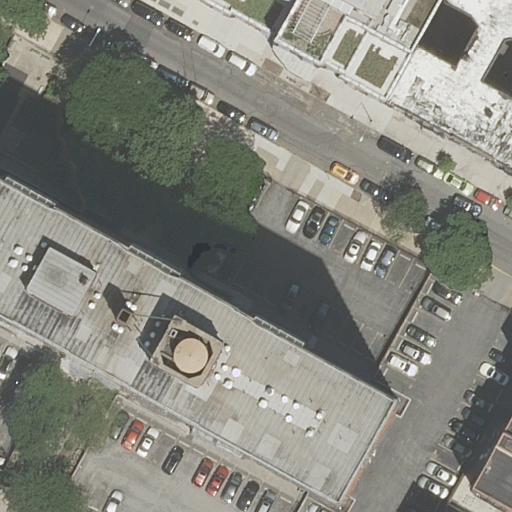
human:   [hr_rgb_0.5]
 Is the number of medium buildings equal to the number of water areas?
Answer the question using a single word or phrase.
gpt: no

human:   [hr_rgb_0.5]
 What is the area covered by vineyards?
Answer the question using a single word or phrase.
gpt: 0m2

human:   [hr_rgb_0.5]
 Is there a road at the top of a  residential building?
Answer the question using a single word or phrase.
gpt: yes

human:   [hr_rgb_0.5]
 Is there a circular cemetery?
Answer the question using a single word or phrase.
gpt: no

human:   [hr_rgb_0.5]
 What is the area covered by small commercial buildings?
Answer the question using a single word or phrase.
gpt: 0m2

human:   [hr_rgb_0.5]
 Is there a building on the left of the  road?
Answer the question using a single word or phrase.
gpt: yes

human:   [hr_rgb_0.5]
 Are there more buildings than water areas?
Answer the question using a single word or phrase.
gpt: yes

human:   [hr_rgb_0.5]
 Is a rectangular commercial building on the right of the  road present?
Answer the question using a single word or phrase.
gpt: no

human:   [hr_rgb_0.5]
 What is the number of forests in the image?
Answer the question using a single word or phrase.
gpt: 0

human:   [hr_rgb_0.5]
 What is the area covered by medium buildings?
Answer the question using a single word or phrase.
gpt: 184m2

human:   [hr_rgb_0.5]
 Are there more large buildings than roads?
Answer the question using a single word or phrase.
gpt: yes

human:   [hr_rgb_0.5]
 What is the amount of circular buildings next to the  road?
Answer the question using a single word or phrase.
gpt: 0

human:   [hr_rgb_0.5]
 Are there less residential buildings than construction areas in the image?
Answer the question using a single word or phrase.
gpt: no

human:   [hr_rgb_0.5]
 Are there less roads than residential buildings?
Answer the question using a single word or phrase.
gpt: yes

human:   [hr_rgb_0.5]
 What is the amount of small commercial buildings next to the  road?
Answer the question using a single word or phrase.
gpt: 0

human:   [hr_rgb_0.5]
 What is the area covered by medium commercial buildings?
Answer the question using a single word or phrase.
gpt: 0m2

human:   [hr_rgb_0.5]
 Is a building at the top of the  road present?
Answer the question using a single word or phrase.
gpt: yes

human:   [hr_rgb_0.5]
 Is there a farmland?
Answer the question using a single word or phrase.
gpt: no

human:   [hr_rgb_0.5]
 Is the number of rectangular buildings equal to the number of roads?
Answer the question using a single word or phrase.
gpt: no

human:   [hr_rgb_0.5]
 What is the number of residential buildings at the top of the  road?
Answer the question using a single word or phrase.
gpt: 2

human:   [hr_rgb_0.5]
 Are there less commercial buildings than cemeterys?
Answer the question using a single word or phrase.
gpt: no

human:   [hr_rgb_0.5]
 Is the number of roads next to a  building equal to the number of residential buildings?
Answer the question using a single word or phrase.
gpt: no

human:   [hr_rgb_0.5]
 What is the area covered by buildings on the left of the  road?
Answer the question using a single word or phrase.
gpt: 184m2

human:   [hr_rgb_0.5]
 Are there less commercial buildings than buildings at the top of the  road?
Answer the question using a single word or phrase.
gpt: yes

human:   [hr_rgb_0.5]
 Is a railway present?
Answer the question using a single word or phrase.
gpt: no

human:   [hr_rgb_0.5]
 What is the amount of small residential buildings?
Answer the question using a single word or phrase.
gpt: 2

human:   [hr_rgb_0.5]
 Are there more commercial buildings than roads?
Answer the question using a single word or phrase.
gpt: no

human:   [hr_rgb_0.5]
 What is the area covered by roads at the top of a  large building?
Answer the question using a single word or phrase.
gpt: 0m2

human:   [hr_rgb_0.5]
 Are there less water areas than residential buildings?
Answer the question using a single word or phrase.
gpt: yes

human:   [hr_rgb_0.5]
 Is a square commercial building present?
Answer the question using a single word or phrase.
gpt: no

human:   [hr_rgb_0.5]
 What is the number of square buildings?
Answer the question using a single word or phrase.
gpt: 0

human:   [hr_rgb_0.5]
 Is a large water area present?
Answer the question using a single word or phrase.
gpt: no

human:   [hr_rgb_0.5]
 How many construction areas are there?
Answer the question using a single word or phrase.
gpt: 0

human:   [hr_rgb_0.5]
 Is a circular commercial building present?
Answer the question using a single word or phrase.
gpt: no

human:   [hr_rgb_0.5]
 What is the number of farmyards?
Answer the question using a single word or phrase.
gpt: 0

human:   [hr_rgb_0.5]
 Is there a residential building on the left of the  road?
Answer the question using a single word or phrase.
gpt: yes